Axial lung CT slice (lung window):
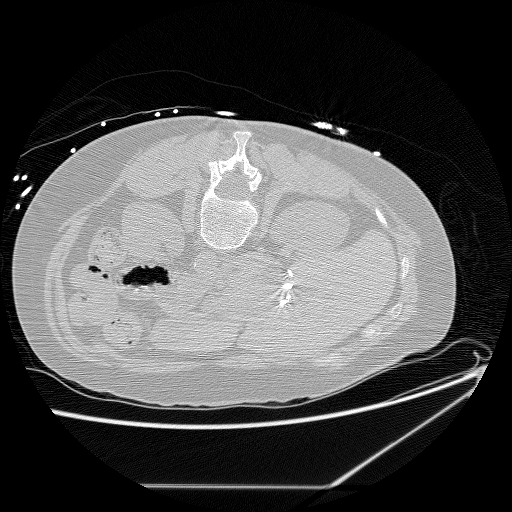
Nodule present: no